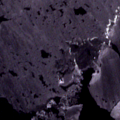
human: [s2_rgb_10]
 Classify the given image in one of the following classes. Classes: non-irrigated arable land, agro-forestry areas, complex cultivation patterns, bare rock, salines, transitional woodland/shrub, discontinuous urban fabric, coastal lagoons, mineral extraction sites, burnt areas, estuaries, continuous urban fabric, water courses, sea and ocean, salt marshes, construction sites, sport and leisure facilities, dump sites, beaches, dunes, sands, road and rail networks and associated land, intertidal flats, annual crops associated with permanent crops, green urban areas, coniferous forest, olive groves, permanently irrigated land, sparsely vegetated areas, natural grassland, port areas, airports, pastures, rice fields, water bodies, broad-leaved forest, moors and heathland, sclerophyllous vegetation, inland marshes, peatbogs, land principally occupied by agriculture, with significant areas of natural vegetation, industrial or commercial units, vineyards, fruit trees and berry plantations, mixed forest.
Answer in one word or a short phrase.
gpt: non-irrigated arable land, land principally occupied by agriculture, with significant areas of natural vegetation, mixed forest, water bodies